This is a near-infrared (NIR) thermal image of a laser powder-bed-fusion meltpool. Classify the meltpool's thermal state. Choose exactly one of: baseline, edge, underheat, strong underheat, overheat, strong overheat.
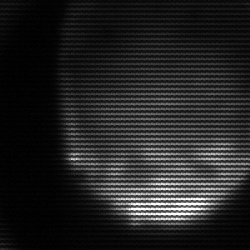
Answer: edge